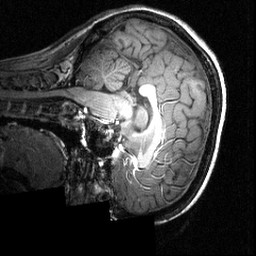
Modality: T1w
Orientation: sagittal
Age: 21
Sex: female
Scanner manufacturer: siemens
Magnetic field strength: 3.951 T
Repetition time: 1.5 s
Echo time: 0.00335 s